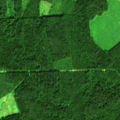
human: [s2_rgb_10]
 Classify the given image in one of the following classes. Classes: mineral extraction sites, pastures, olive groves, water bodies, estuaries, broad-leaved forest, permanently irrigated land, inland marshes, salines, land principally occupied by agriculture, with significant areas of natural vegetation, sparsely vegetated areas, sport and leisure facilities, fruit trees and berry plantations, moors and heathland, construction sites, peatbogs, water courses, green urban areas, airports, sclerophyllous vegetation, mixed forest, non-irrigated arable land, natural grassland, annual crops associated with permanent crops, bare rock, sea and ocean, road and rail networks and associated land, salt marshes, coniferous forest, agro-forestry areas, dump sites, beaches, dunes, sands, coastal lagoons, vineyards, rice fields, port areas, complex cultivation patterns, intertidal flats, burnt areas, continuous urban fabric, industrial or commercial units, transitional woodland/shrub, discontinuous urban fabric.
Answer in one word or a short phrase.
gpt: non-irrigated arable land, land principally occupied by agriculture, with significant areas of natural vegetation, coniferous forest, mixed forest, transitional woodland/shrub